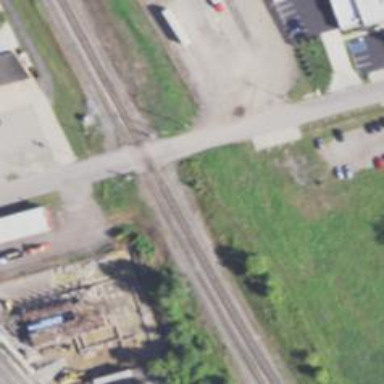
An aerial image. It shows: Level crossing along the railway.